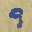
Label: 9